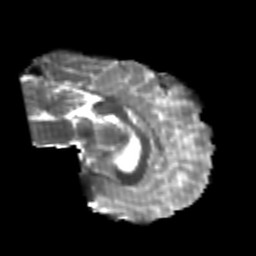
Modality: T2w
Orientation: sagittal
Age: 20
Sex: female
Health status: healthy
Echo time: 0.074 s